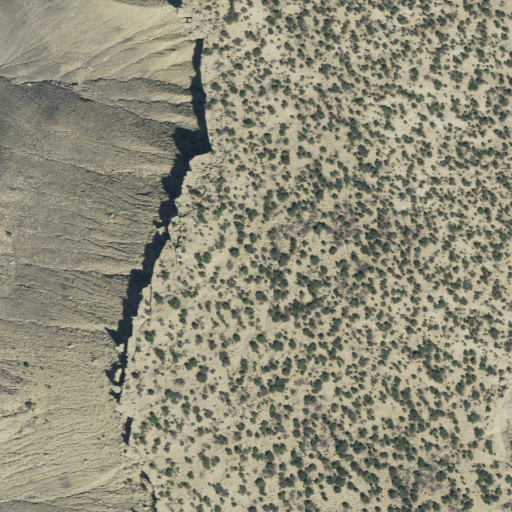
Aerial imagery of bench in Utah named Walt Bench containing only shrub